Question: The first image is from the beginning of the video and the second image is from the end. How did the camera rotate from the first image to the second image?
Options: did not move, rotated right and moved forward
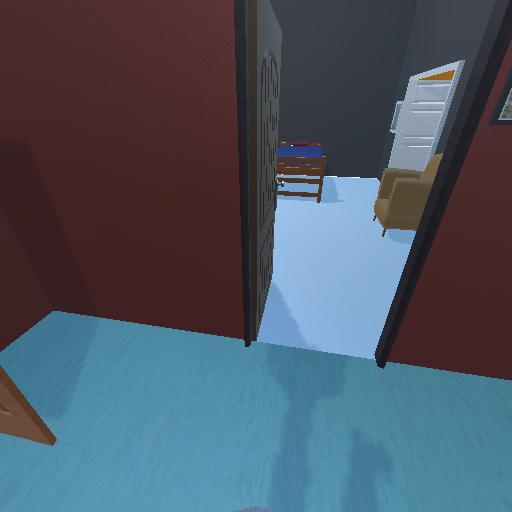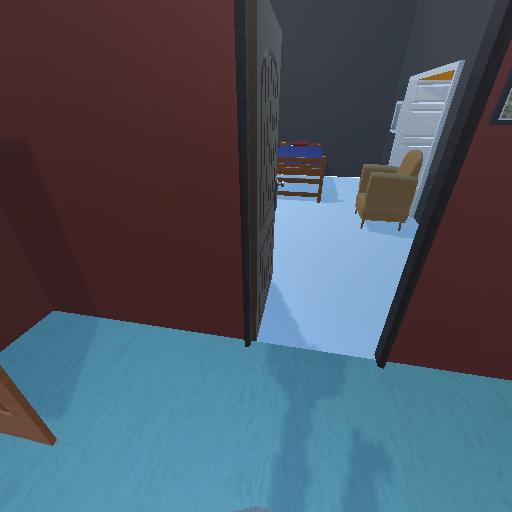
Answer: did not move